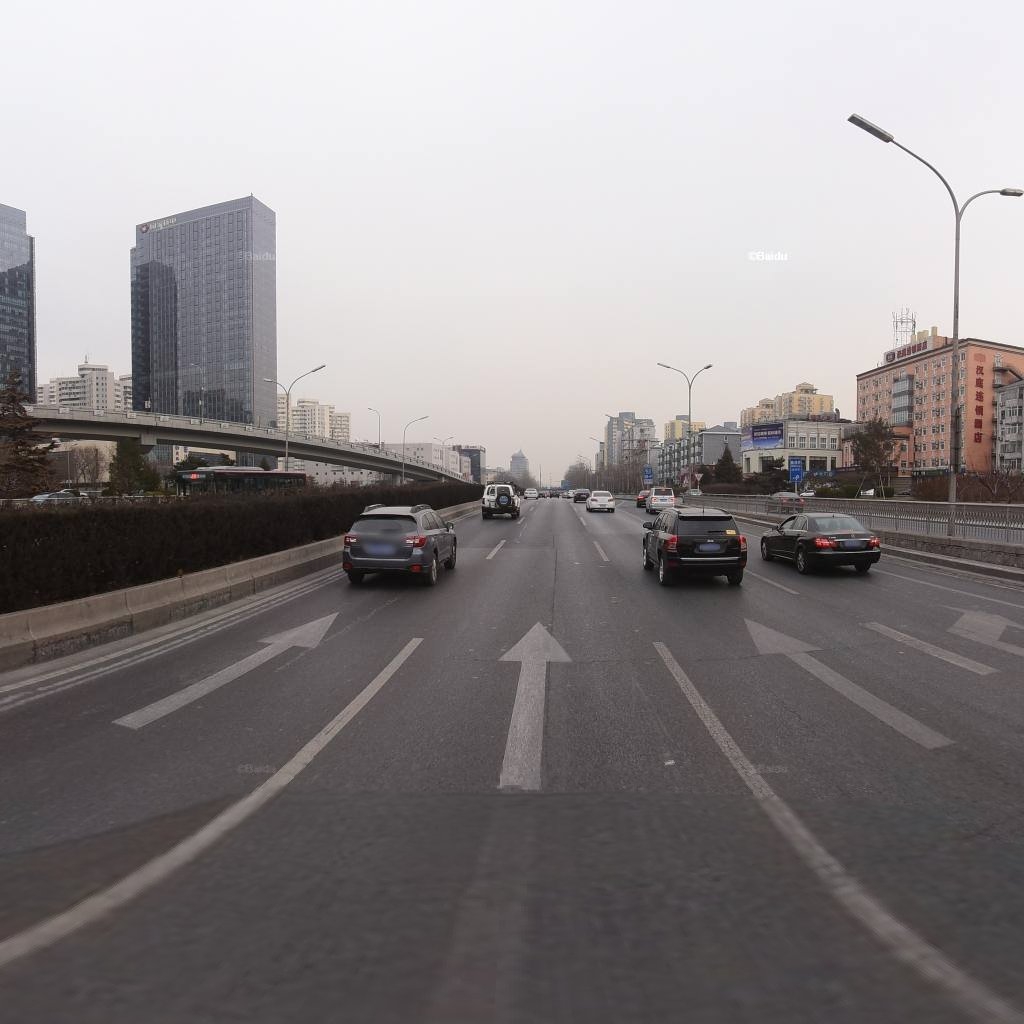
Region: Xicheng
Road damage annotations: transverse crack, longitudinal patch, longitudinal crack, longitudinal crack